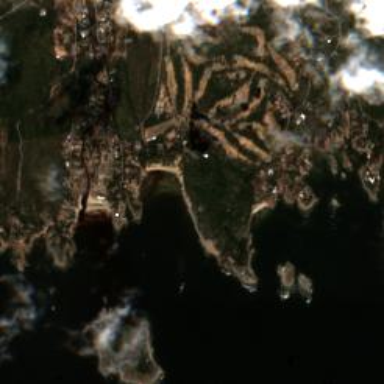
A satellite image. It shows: Picturesque coastline scene.